Question: Is there a way to save a formset elegantly? I tried pushing all data into serializer but its validated_data is empty and so nothing gets created:
This is the formset data as is comes:

each object is this serializer:
'''
class RAGReportAtomSerializer(serializers.ModelSerializer):
marker = RAGMarkerSerializer()
item = RAGItemsSerializer()
class Meta:
model = RAGReportAtom
fields = (
'id',
'item',
'marker',
'comments'
)
class RAGMarkerSerializer(serializers.ModelSerializer):
class Meta:
model = DicRAGMarker
fields = (
'name',
'color_code',
'icon'
)
class RAGItemsSerializer(serializers.ModelSerializer):
class Meta:
model = DicRAGItem
fields = (
'name',
'description',
)
'''
I am trying to save it like this:
'''
def create(self, request, project_id):
serialized_data = RAGReportAtomSerializer(data=request.DATA, many=True)
if serialized_data.is_valid():
serialized_data.save()
msg = MessageSerializer(Message(title='OK', body="Milestone successfully created!"))
return Response(msg.data, status=HTTP_201_CREATED)
else:
return Response(serialized_data.errors, status=HTTP_400_BAD_REQUEST)
'''
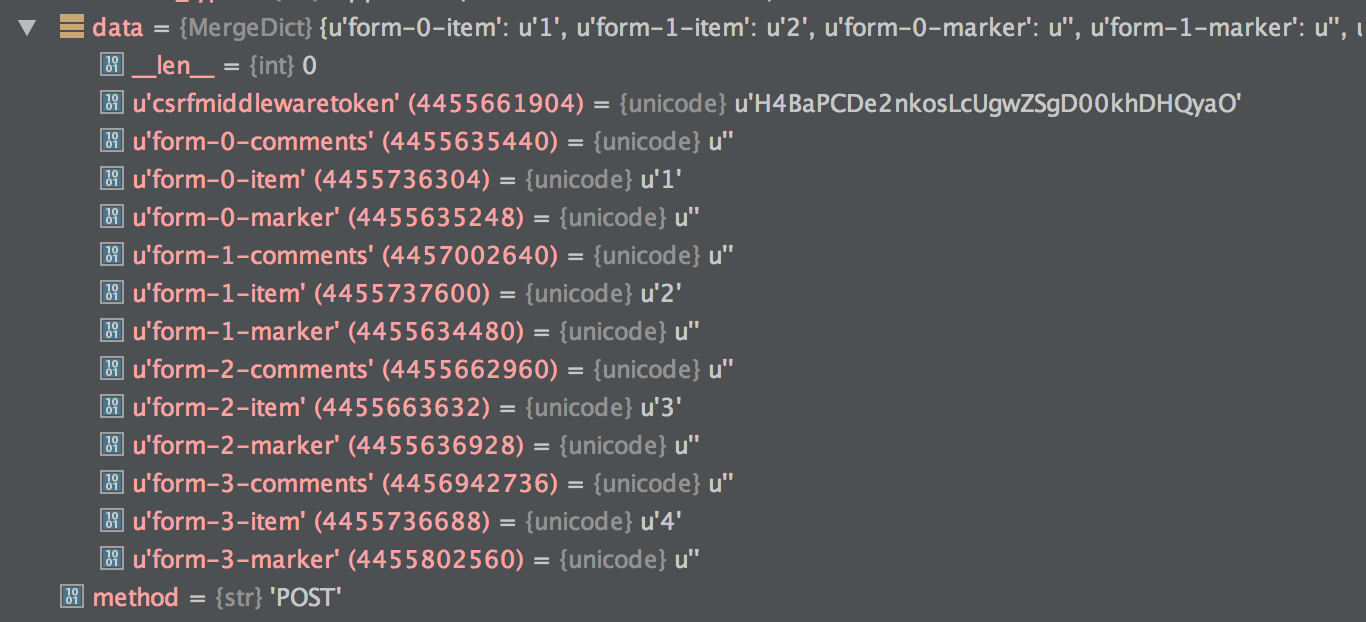
Answer: I have made a little thing that does the job but it doesn't fix the thing though. Just in case this could help someone.
'''
data = {}
for item in request.DATA:
match = re.match("^form-(\d)-(.+)", item)
if match:
match_form = match.group(1)
match_key = match.group(2)
if not data.get(match_form, None):
data[match_form] = {}
data[match_form][match_key] = request.DATA[item]
for item in data:
serialized_data = RAGReportAtomBaseSerializer(data=data[item])
'''